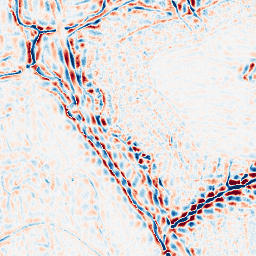
Category: wavelet
Decomposition family: wavelet_dwt
Decomposition parameters: wavelet: db8
level: 3
Upsampling method: regularized
Upsampling parameters: scale: 2
lambda_reg: 0.01
Upsampling scale: 2